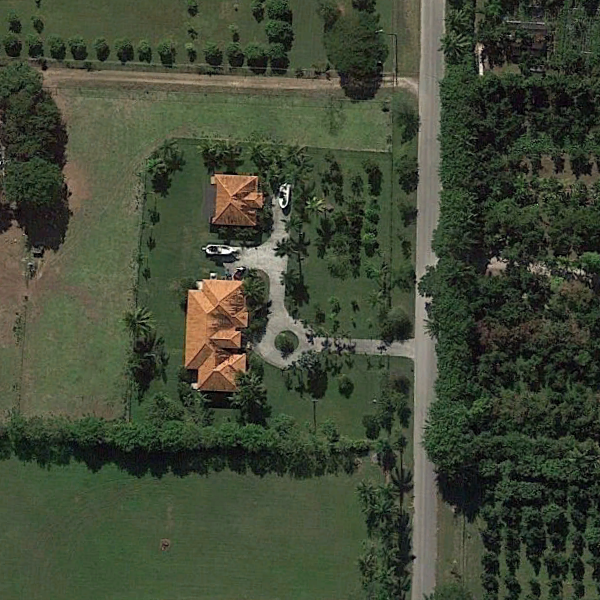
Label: SparseResidential